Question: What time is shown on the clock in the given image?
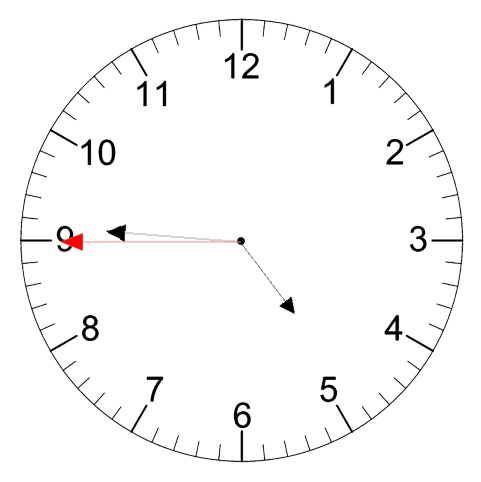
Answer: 04:45:45